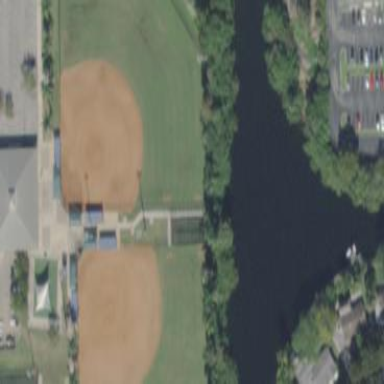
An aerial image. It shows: Baseball pitch for leisure land.